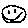
Label: smiley face